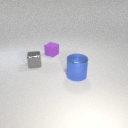
large blue metal cylinder to the right of small gray metal cube